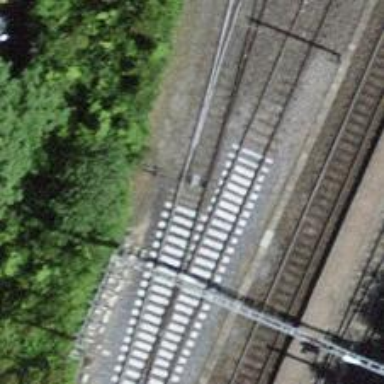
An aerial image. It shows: Railway switch.